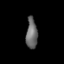
Tissue: lung
Cell type: Epithelial cells
Senescence score: 0.2392
Nuclear area (px): 346
Mean DAPI intensity: 103.673